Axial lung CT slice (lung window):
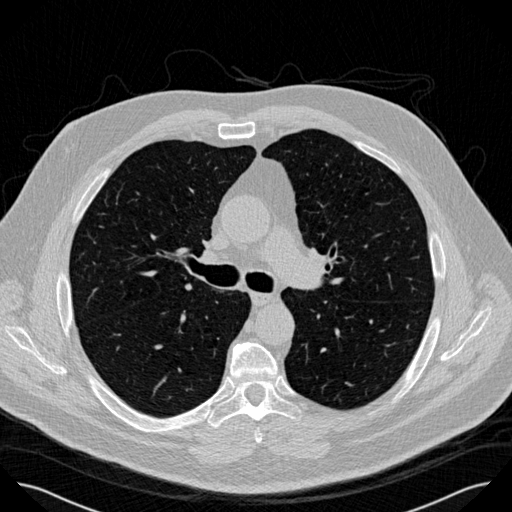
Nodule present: no